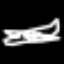
Label: airplane